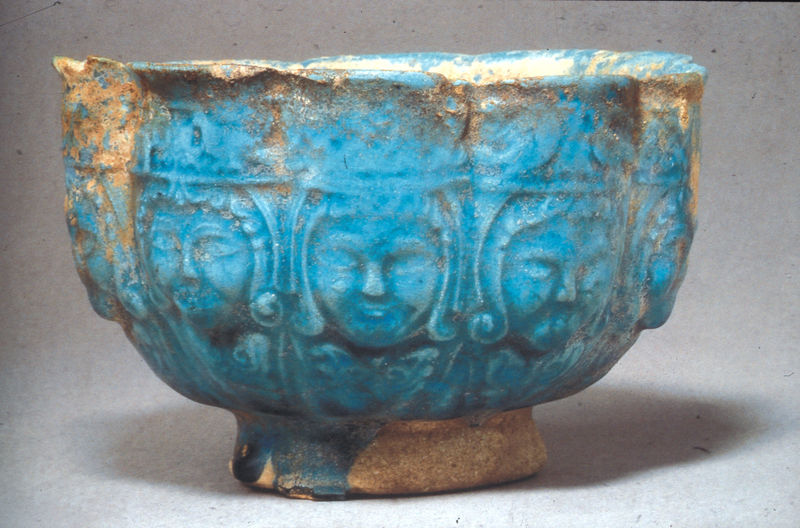
Titel: Schale mit gekrönten Menschenköpfen aus Ost-Iran (Islam)
Künstler: unbekannt
Institution: unbekannt
Schlagwörter: blau, fuß, kopf, schatten, weiß, frauen, gelb, ocker, braun, frisur, grau, hut, hüte, köpfe, marmor, mund, nase, türkis, muster, ornament, alt, gesichter, augen, gesicht, haupt, schale, schüssel, sockel, stehen, stein, bild, boden, auge, figur, gold, haare, kelch, en face, frontal, kinn, krone, locke, locken, rund, runf, keramik, krug, ton, vase, relief, topf, japan, fels, farbe, weis, rand, figuren, könig, nasen, figurativ, floral, ornamente, verzierung, bauch, bemalt, gauguin, foto, fotografie, photographie, becher, gefäß, offen, antike, maske, symmetrisch, asien, hässlich, asiatisch, photo, chinesisch, fries, antik, götter, griechisch, könige, opfer, steingut, reliefs, trinkschale, abfolge, ausstellungsstück, glasiert, glasur, türkei, gebrannt, lasur, römisch, motive, fratzen, perrücke, kronen, urvolk, masken, unvollständig, tongefäss, keltisch, gleich, beschädigt, mandelförmig, gebraucht, anthik, buddah, augen nase, bekrönt, fußschale, häupter, inka, maya, opferschale, südamerika, tütkis, abgebrochen, haate, frauengesichter, azgen, r, trürkis, eblau